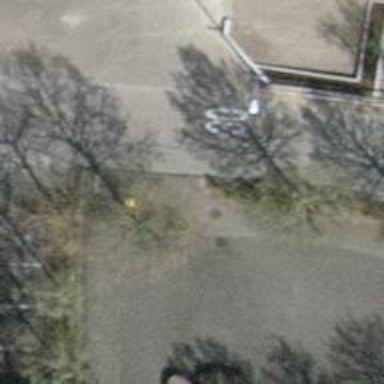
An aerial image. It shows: Post box is visible.